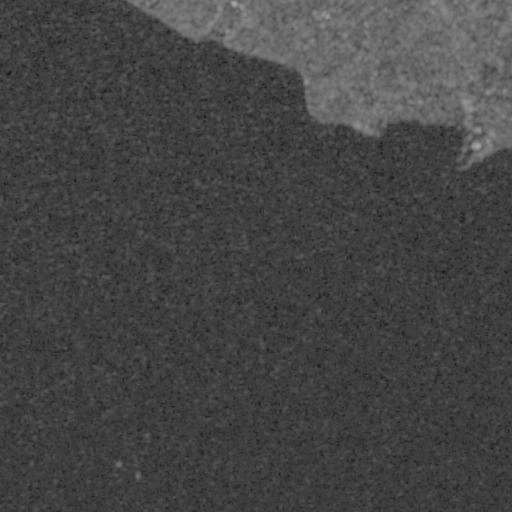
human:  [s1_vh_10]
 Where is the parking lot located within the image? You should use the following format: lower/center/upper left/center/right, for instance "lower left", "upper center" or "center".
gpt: The parking lot is located in the upper right of the image.
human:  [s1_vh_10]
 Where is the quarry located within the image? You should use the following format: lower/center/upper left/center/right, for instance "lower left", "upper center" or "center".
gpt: The quarry is located in the upper center of the image.
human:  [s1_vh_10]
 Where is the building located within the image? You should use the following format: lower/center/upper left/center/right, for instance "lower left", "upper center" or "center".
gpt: The building is located in the upper of the image.
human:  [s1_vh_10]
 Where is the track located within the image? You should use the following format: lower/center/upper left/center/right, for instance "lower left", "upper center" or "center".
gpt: There is no track in the image.

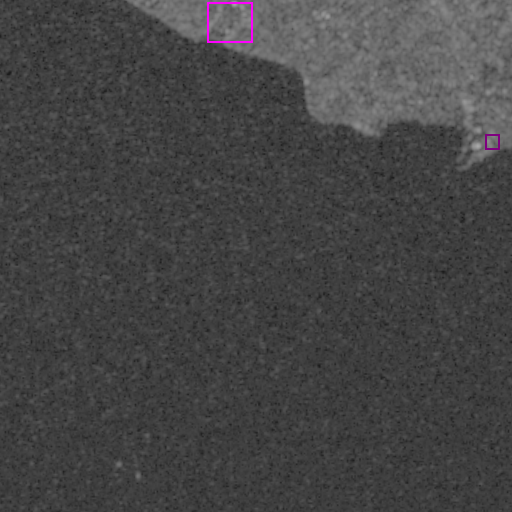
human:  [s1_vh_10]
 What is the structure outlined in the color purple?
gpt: The structure outlined in purple is a parking lot.
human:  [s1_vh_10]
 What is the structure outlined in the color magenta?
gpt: The structure outlined in magenta is a quarry.
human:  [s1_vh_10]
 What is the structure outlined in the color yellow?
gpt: There is no yellow outline.